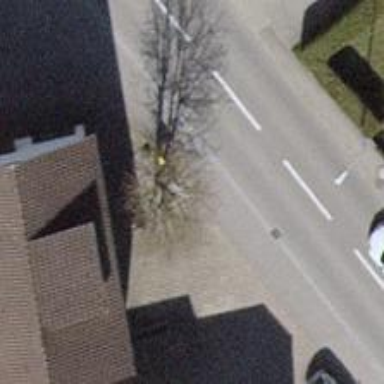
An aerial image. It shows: Post box is visible.